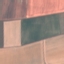
Label: AnnualCrop